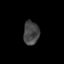
Tissue: skin
Cell type: Epithelial cells
Senescence score: 0.2622
Nuclear area (px): 361
Mean DAPI intensity: 68.645